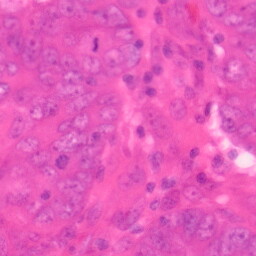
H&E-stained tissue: Colon